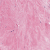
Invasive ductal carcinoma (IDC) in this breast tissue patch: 0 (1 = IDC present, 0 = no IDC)